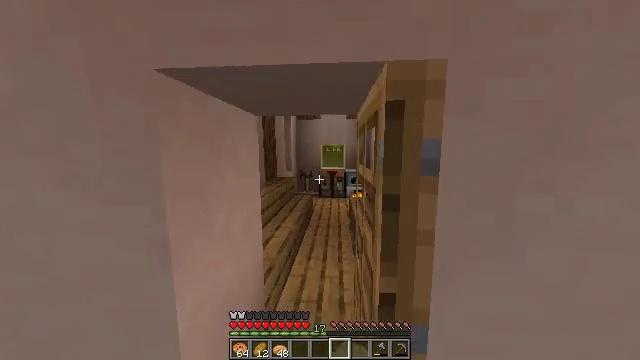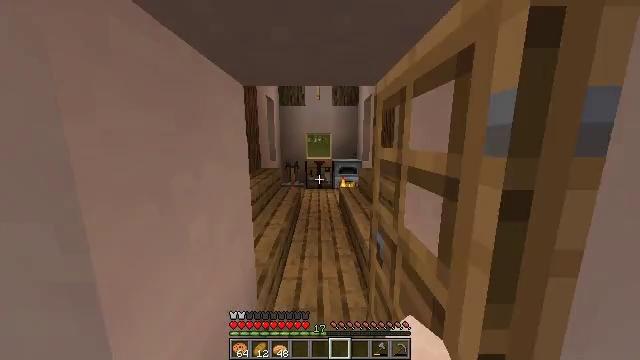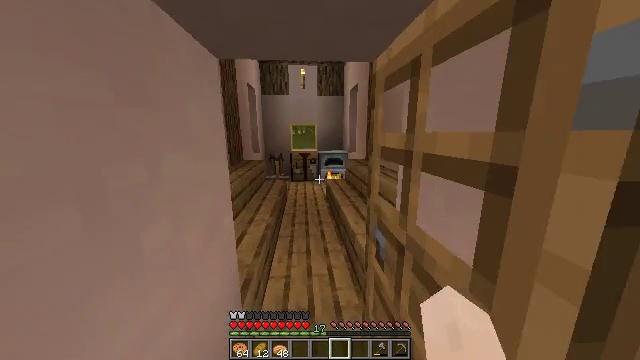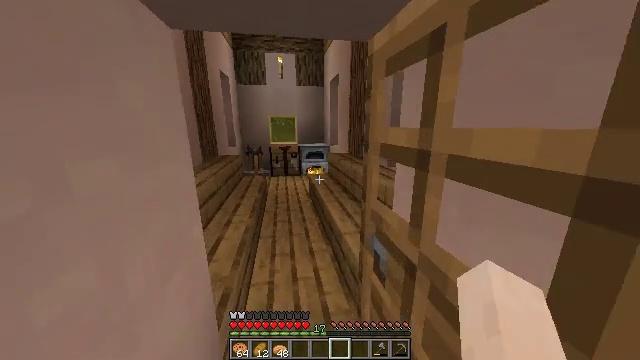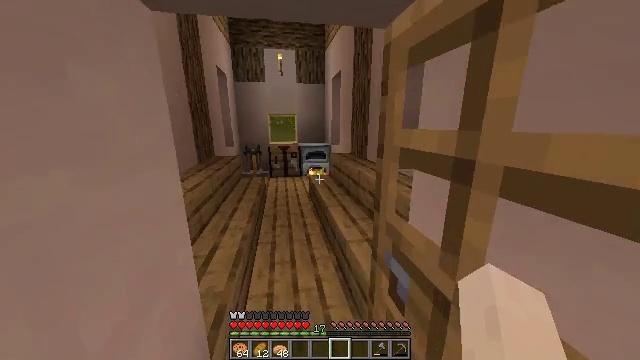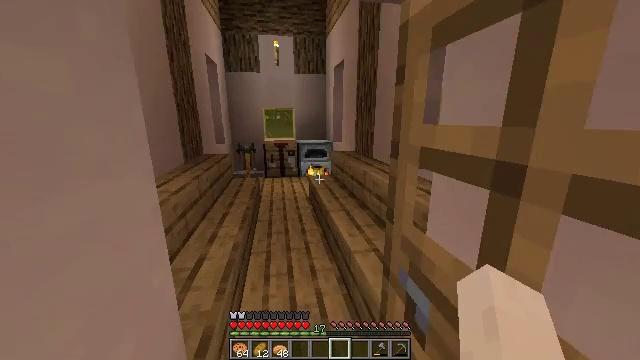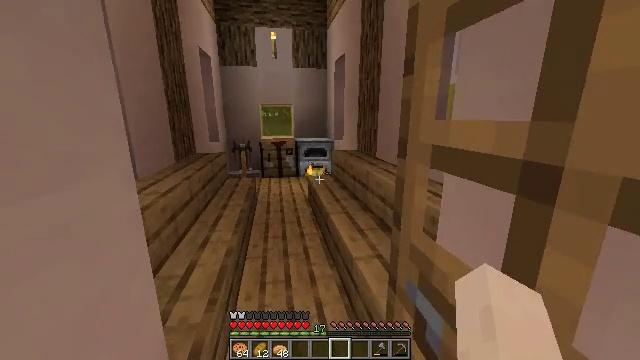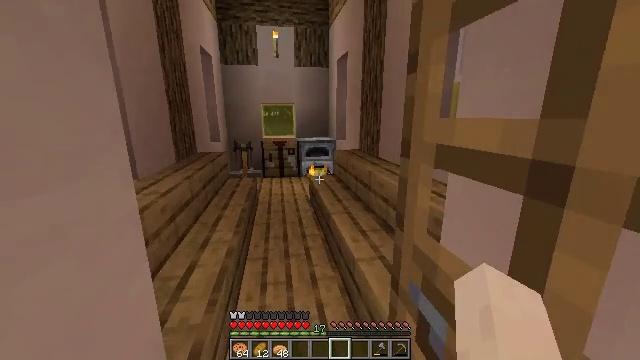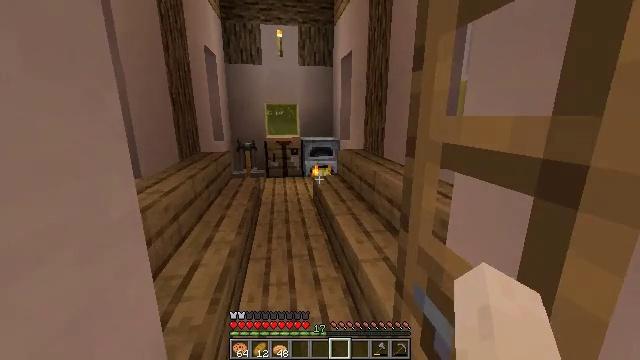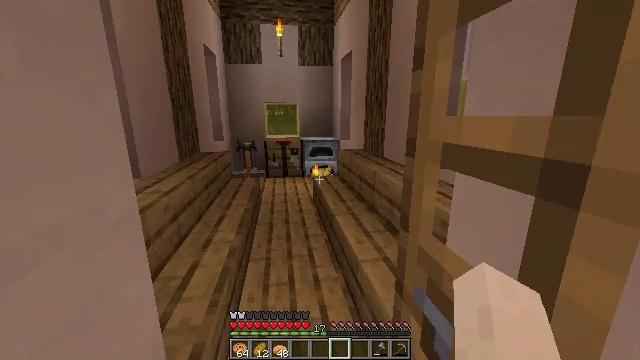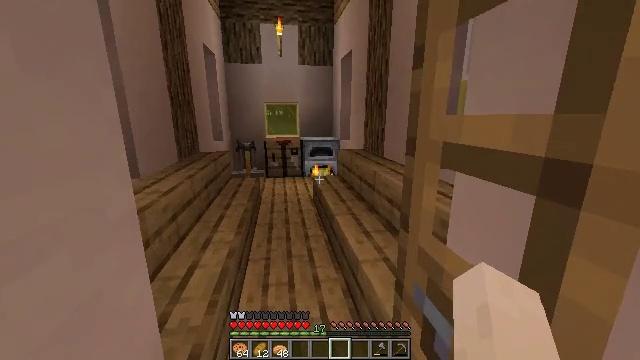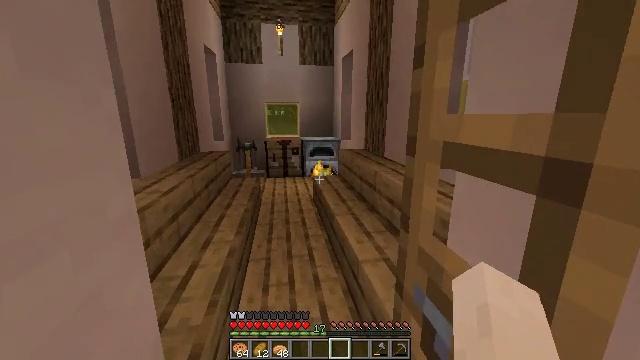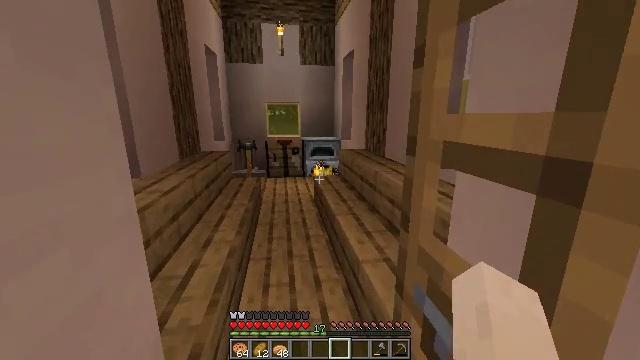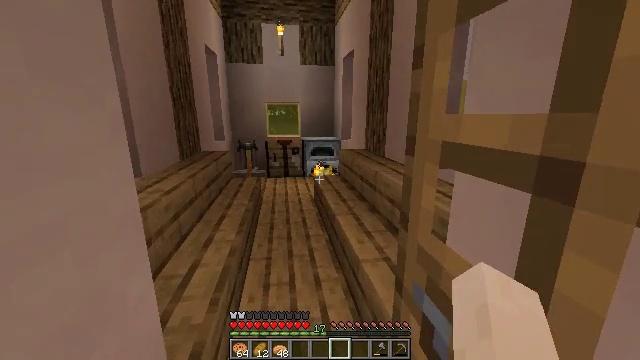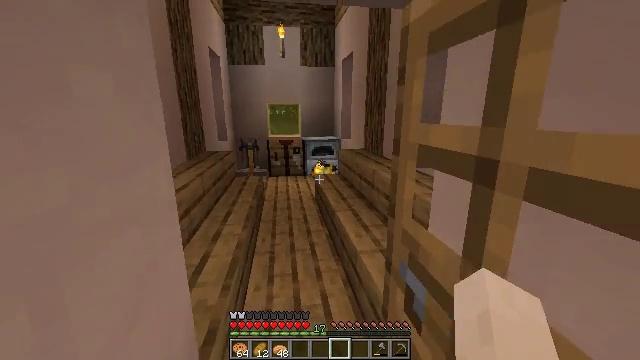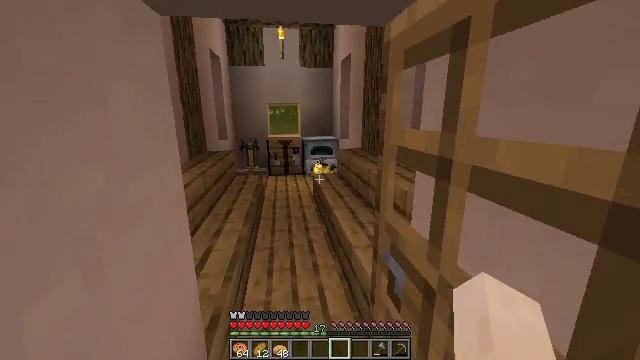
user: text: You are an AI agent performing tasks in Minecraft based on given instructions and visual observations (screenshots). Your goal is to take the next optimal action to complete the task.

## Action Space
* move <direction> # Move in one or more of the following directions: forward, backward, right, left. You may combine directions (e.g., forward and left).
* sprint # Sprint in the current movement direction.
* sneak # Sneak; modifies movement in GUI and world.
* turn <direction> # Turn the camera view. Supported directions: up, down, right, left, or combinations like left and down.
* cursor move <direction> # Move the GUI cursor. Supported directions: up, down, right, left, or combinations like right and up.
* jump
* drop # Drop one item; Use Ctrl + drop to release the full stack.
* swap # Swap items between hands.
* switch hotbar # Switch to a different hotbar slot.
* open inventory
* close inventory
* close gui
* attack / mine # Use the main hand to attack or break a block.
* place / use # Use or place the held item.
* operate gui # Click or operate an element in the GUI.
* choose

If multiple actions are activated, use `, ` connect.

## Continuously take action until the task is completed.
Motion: motion action
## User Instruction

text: Craft the suspicious stew with mushrooms, a bowl, and flowers.
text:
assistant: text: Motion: move forward, turn right and down
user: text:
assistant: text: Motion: move forward, turn right and down
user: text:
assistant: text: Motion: turn right and down
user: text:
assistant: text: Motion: no_op
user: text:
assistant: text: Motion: no_op
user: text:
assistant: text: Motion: no_op
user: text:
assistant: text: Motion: no_op
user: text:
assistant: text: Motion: no_op
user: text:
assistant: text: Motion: no_op
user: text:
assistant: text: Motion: no_op
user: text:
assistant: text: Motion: no_op
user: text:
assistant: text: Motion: no_op
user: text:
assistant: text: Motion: move back
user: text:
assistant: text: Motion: move back
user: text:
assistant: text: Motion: move back and move right
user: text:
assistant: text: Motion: move back and move right, turn right
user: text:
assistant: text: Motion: move back, turn right
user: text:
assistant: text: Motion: move back and move left, turn right and down, use / place
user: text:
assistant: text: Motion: move back and move left, turn left, use / place
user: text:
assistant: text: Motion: move back and move left, turn left and up, use / place
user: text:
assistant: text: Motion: move back and move left, turn left
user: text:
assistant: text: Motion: move left, turn left and up
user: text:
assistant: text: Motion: move forward and move left, sprint, turn left and up
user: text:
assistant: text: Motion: move forward and move left, sprint
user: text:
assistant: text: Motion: move forward and move left, sprint
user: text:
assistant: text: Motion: move forward and move left, sprint
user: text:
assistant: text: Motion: move forward and move left, sprint
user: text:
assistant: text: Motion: move forward and move left, sprint
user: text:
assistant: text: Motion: move forward and move left, sprint
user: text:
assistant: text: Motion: move forward and move left, sprint